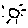
Label: sun